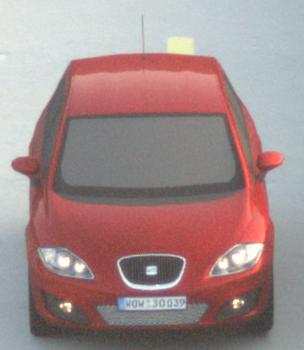
Make: SEAT
Model: Leon 1.4
Detailed model: Leon (1P)
Model produced from: 2009/04
Model produced until: 2010/08
Doors: 5
Color: red
Road condition: dry road
Daytime: sunrise or sunset
Contrast: low contrast